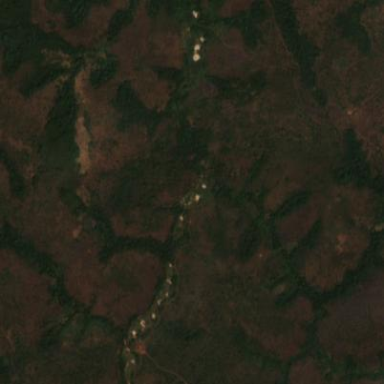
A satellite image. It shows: Forest area.